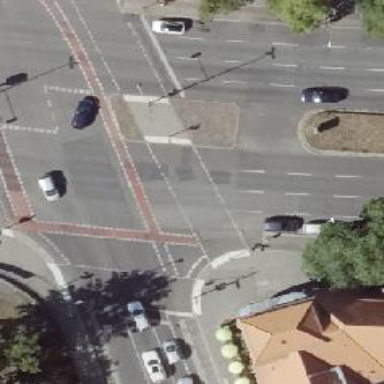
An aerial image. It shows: Road crossing with traffic signals.